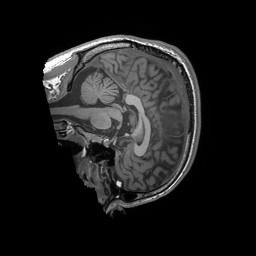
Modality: T1w
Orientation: sagittal